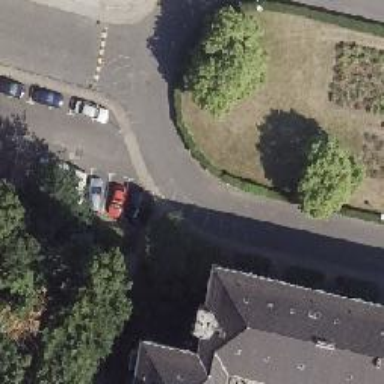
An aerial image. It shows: Motorcycle parking area with surface designed for parking.